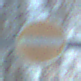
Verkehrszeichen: VerbotDerEinfahrt
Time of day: SunriseSunset
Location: Outdoor (Nature)
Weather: Clear
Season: Winter
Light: Natural